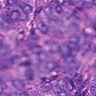
Metastatic tissue present: yes